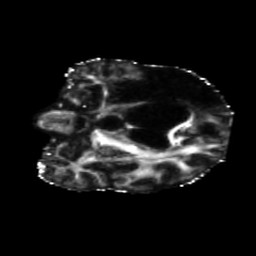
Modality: FA
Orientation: coronal
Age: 71
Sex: female
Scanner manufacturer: siemens
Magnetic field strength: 3 T
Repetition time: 5.47 s
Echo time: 0.0854 s